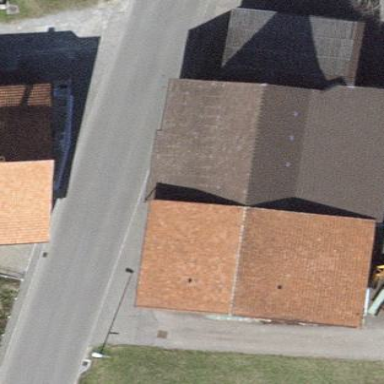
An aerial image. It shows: Building.